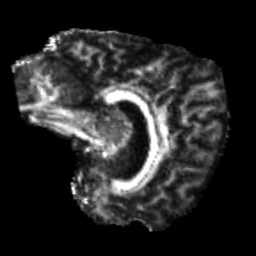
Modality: FA
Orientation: sagittal
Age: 42
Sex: male
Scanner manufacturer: siemens
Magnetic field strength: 3 T
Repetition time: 5.25 s
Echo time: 0.08 s